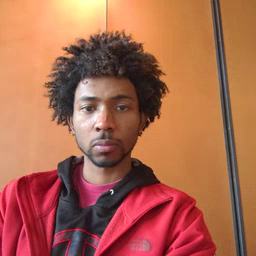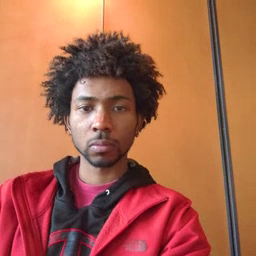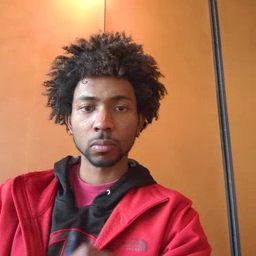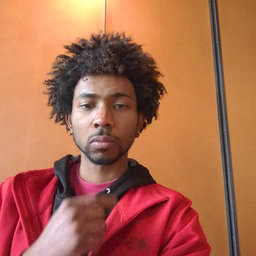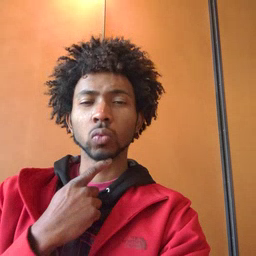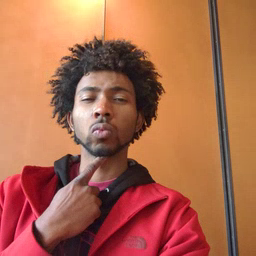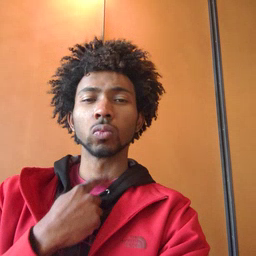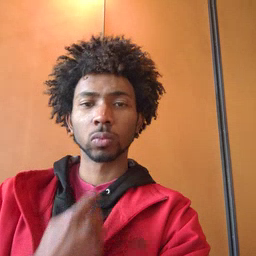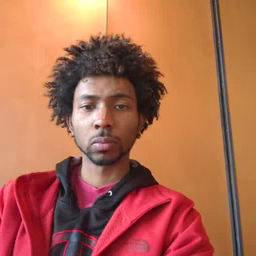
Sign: thirsty